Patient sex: M
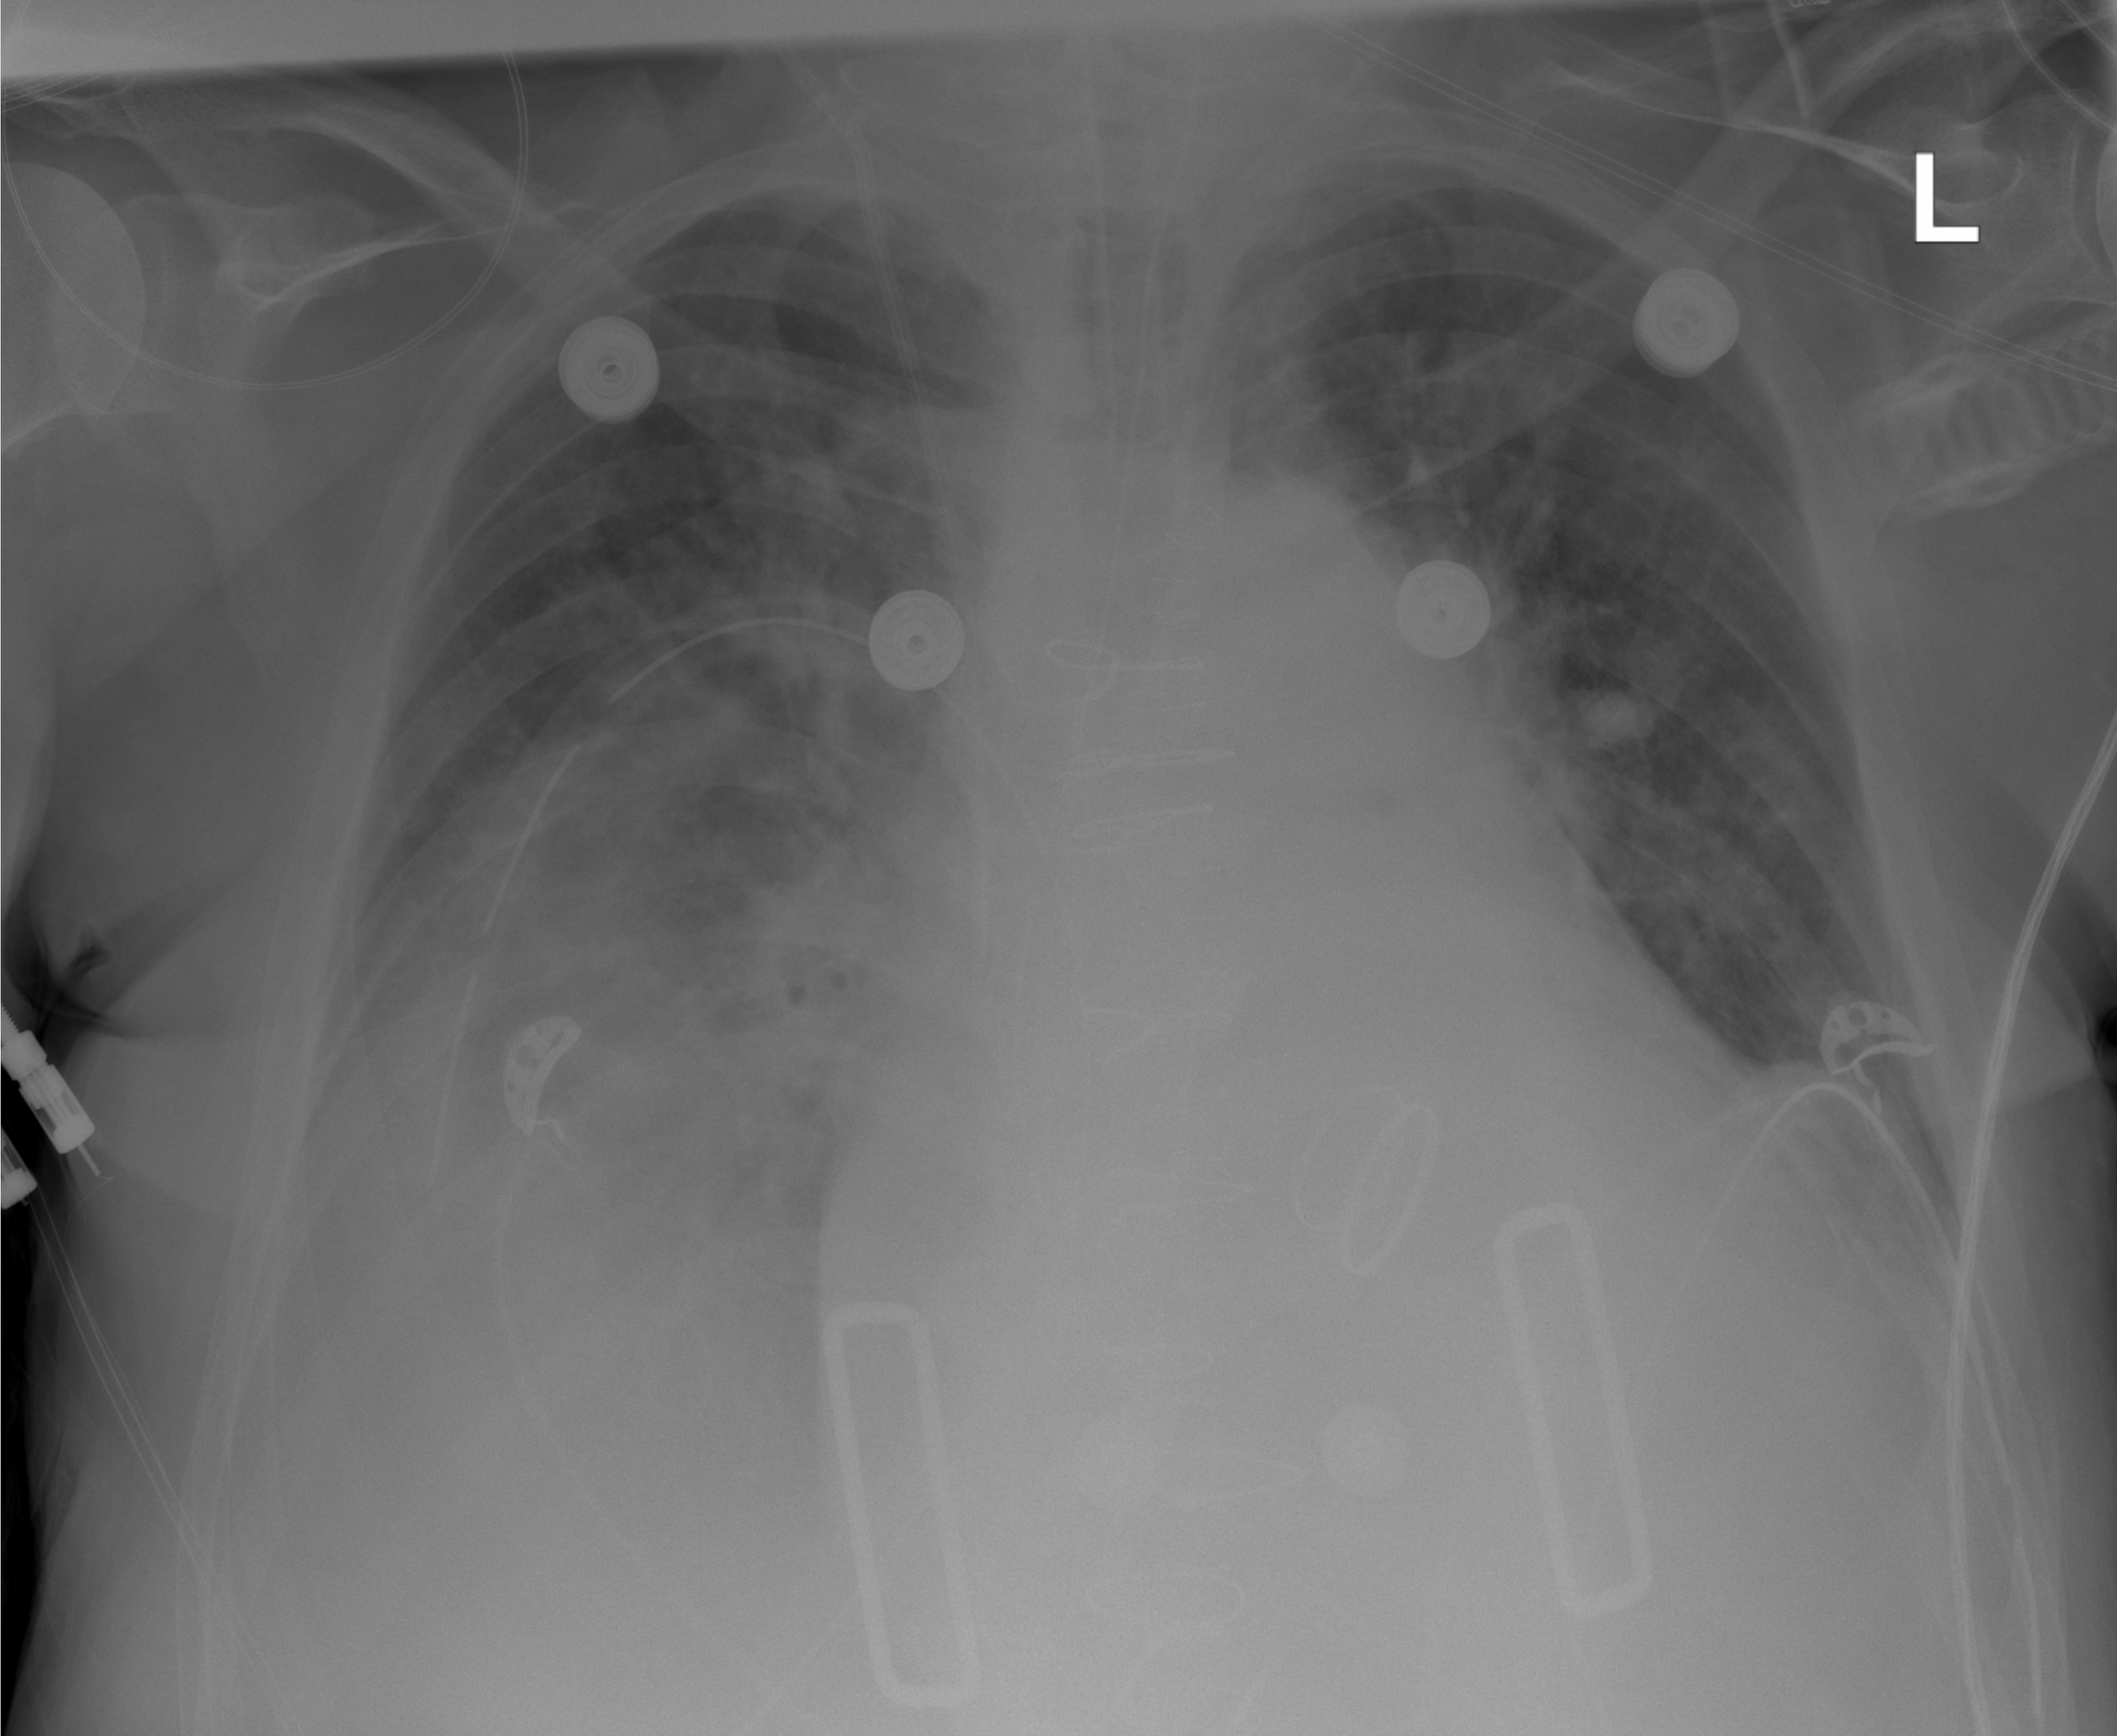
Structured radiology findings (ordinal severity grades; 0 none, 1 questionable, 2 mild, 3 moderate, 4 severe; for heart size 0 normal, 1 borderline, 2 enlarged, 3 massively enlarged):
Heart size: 2
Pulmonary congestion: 2
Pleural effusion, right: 2
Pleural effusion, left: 2
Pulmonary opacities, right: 1
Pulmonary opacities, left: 2
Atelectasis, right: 2
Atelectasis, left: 2